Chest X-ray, PA view. Patient: 70 years old, sex M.
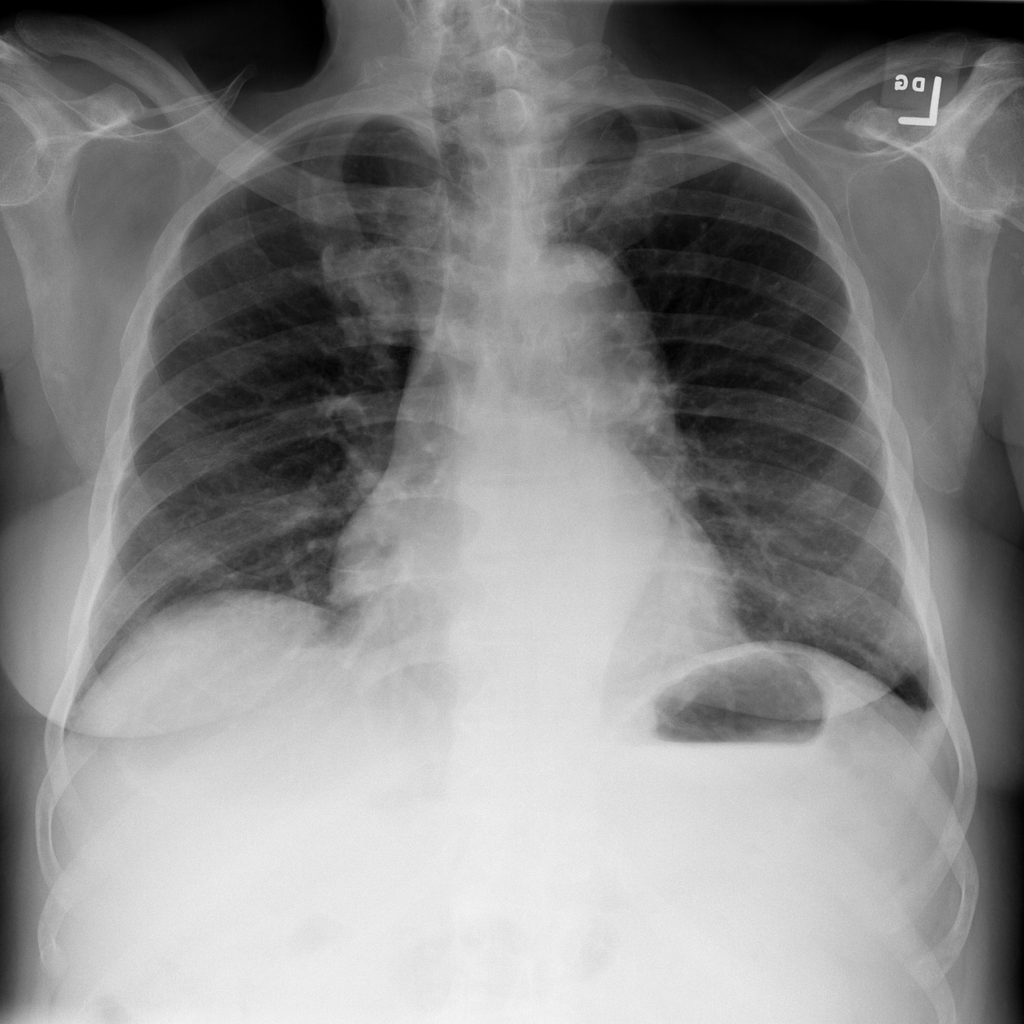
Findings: No Finding